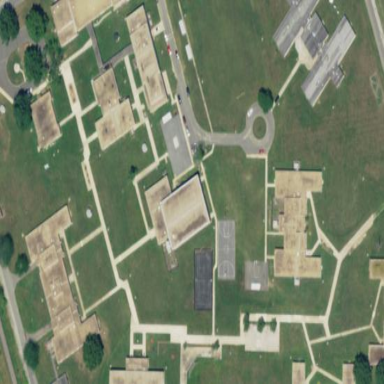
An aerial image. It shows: Prison.